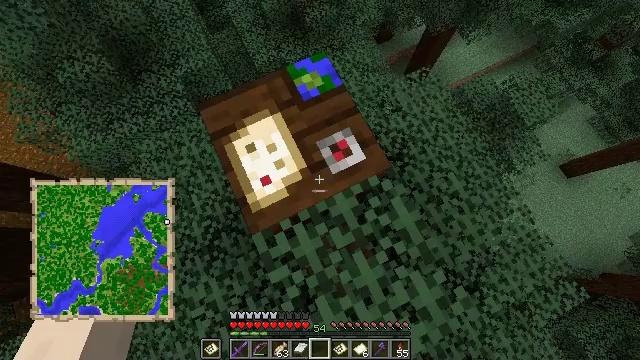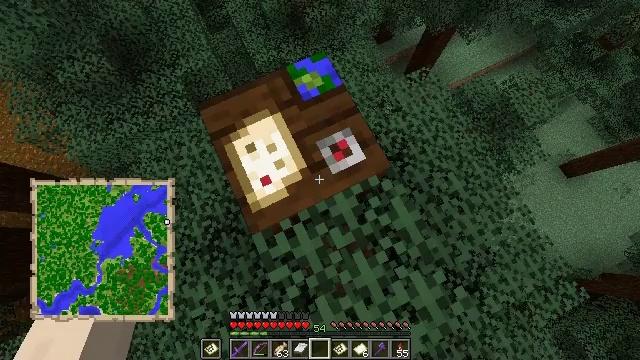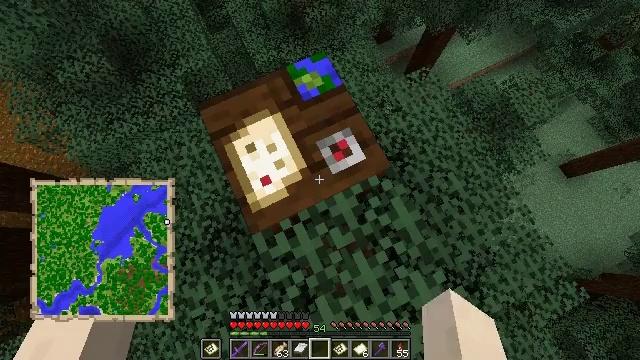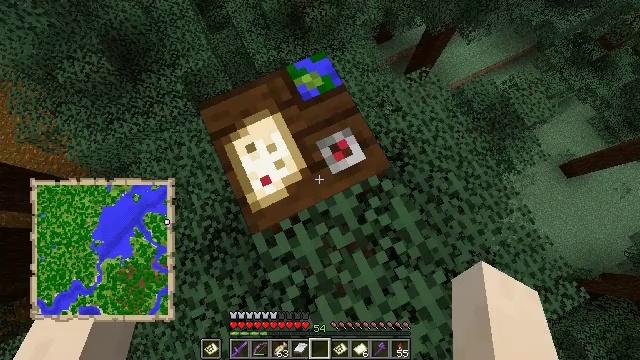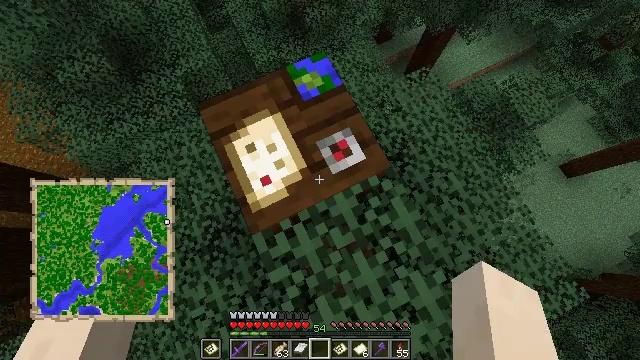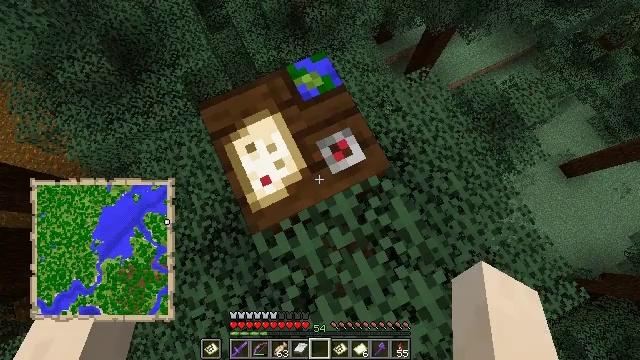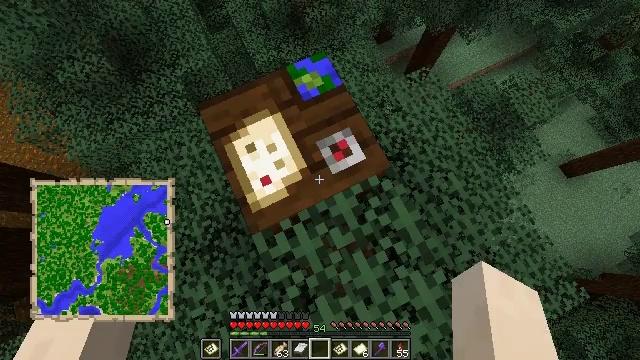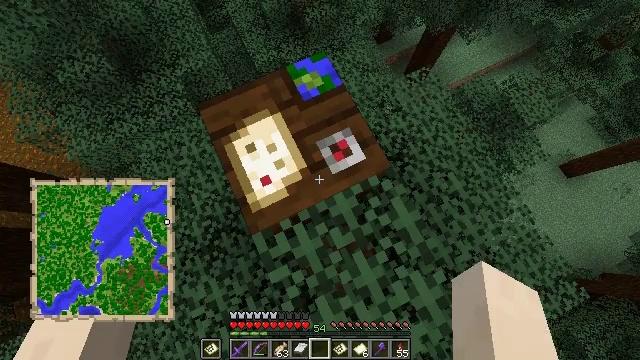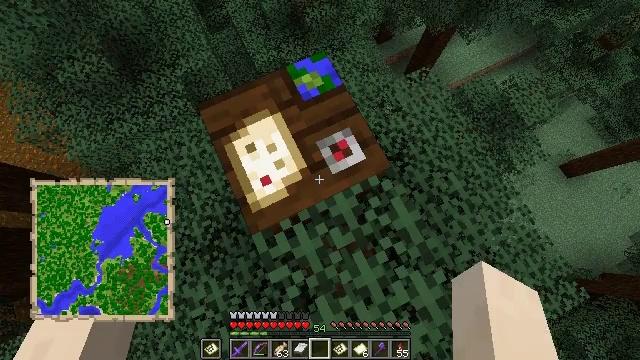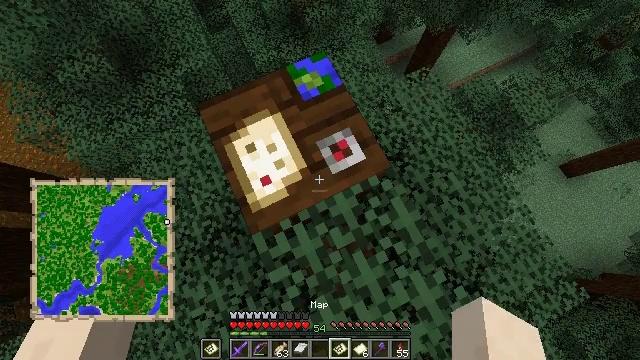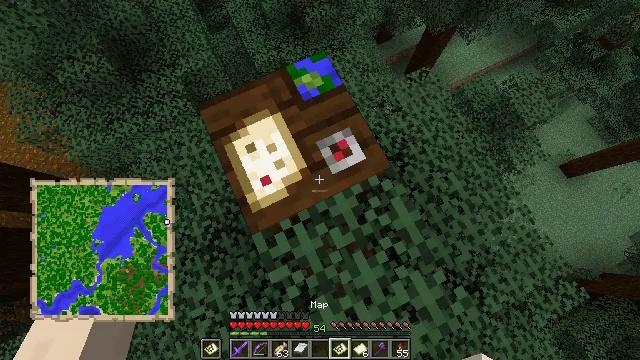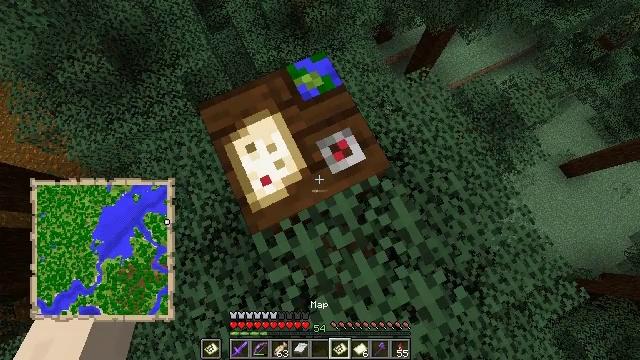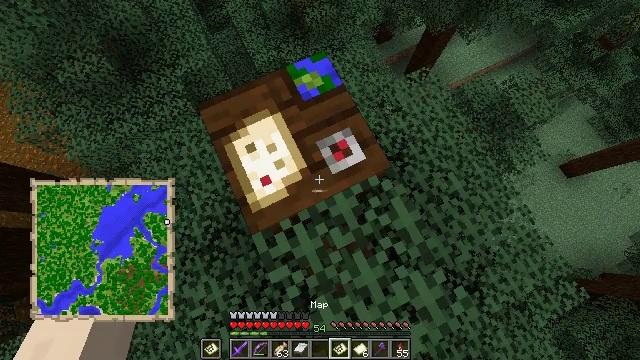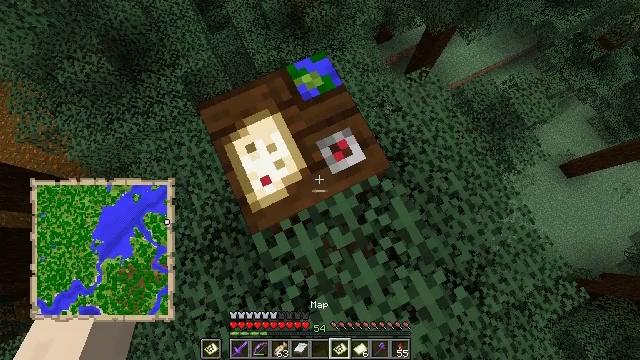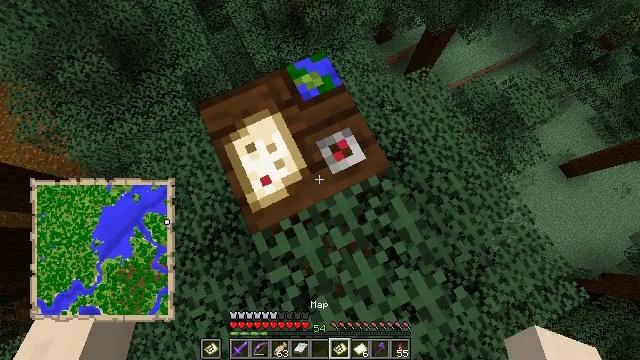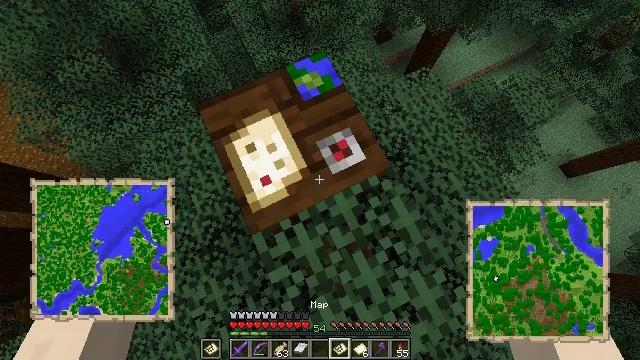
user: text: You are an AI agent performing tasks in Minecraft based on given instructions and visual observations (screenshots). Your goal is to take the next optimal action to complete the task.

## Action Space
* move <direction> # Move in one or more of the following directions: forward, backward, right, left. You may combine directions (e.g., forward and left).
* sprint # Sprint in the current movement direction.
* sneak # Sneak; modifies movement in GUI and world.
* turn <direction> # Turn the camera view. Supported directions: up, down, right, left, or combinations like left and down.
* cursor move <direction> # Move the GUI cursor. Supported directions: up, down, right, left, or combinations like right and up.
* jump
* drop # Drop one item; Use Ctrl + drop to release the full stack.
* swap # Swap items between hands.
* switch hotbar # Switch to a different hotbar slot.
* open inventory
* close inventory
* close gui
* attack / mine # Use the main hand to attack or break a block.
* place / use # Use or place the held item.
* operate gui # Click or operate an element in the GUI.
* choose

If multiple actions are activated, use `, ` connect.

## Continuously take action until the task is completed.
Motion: motion action
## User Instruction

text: Left click on the cartography table to mine it.
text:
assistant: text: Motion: no_op
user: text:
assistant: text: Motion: no_op
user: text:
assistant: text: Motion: no_op
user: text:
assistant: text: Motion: no_op
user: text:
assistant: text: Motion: no_op
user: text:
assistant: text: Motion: no_op
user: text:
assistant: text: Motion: no_op
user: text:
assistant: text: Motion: no_op
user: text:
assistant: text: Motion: no_op
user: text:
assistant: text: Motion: no_op
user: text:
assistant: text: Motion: no_op
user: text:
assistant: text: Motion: no_op
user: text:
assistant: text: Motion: no_op
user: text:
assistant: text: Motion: no_op
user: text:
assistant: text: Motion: no_op
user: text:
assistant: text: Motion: no_op
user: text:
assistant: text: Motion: use / place
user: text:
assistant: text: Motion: use / place
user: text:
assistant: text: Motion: use / place
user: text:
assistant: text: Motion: no_op
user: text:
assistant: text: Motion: no_op
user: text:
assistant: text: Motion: no_op
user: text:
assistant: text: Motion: no_op
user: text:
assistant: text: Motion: no_op
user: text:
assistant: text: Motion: no_op
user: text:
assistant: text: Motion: no_op
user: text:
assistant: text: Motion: no_op
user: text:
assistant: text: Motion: no_op
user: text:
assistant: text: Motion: turn right and down
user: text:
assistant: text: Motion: no_op